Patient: sex F, age 48
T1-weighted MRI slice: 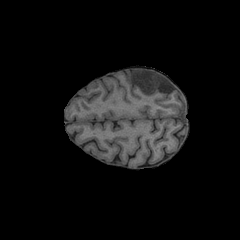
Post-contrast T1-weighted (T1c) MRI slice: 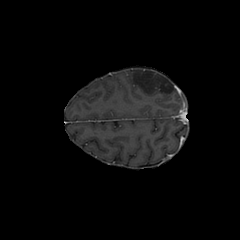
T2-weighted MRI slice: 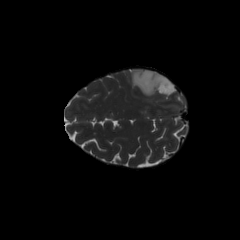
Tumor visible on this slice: yes
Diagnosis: Astrocytoma, IDH-mutant
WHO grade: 3